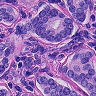
Metastatic tissue present: yes